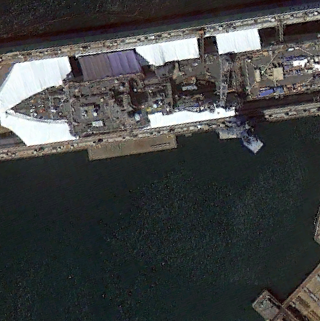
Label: combat